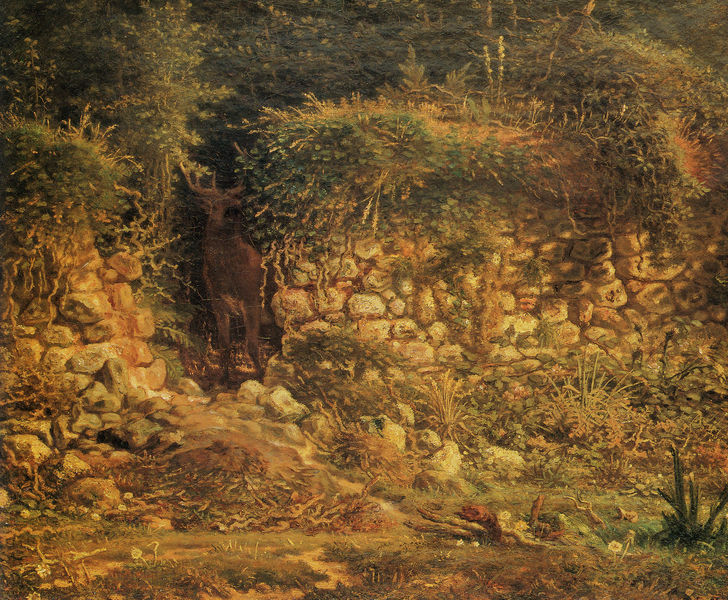
Titel: Le vieux mur, Die alte Mauer
Künstler: Jean François Millet
Standort: New York (New York)
Institution: Christie's
Schlagwörter: baum, blätter, dunkel, felsen, gemälde, gestein, laub, schatten, weiß, bäume, gelb, grün, landschaft, ocker, äste, abend, ausschnitt, blumen, braun, hell, licht, orange, gras, rasen, tier, weg, wiese, beige, symbolismus, stehen, stein, steine, schauen, erde, gräser, halme, natur, strauch, zweige, busch, büsche, gebüsch, pfad, sonne, sträucher, boden, gold, pflanze, pflanzen, höhle, wald, garten, ranken, löwenzahn, sommer, ruhe, liegen, trocken, fels, hang, mauer, geröll, steinmauer, blümchen, idylle, auto, stille, wild, detail, durchgang, geheimnisvoll, waldrand, fleisch, fugen, durchblick, mauerwerk, idyllisch, lichtung, loch, ranke, fragment, gemäuer, kaputt, öffnung, wurzeln, bewachsen, efeu, hirsch, jäger, reh, geäst, maul, dickicht, unkraut, verdorrt, wildnis, versteck, geweih, durchbruch, scheu, bruchstein, neugierig, hubertus, wals, weinberg, mauerstein, wlad, lücke, pusteblume, elch, hirschkuh, abbröckeln, steinschlag, goldocker, feldstein, sichern, kaput, heraustreten, bruchsteinmauer, bruchmauerwerk, grün$, jagt$, röhrend